七年级 · 组合几何学
, 已知 $\mathrm{B} 、 \mathrm{C}$ 在线段 $A D$ 上.

(1) 图中共有 \$ \qquad \$条线段;

(2) 若 $A B=C D$.

(1) 比较线段的大小: $A C$ $C \_\mathbf{\Delta}$ $B D$ (填: “>”、“=”或“<”);

(2) 若 $A D=20, B C=12, \mathrm{M}$ 是 $A B$ 的中点, $\mathrm{N}$ 是 $C D$ 的中点, 求 $M N$ 的长度.
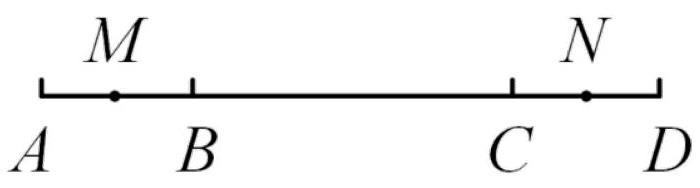
答案: (1) 6

(2) $(1)=$

(2) $\because A D=20, B C=12$,

$\therefore A B+C D=A D-B C=8$.

$\because \mathrm{M}$ 是 $A B$ 的中点, $\mathrm{N}$ 是 $C D$ 的中点,

$\therefore B M=\frac{1}{2} A B, C N=\frac{1}{2} C D$,

$\therefore B M+C N=\frac{1}{2}(A B+C D)=\frac{1}{2} \times 8=4$,

$\therefore M N=B M+C N+B C=4+12=16$.
解析: (1) 解: 有 $\mathrm{AB}, \mathrm{AC}, \mathrm{AD}, \mathrm{BC}, \mathrm{BD}, \mathrm{CD}$, 共 6 条线段.

故答案为: 6 ;

(2) (1) $\because \mathrm{AB}=\mathrm{CD}$,

$\therefore \mathrm{AB}+\mathrm{BC}=\mathrm{CD}+\mathrm{BC}$,

即 $\mathrm{AC}=\mathrm{BD}$,

故答案为: $=$;